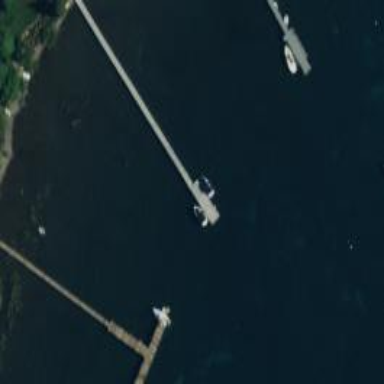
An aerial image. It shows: Man-made pier.